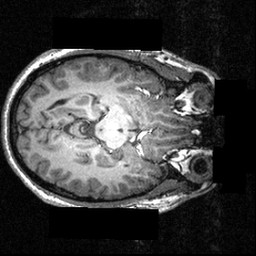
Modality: T1w
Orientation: axial
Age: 21
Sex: male
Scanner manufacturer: siemens
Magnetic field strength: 3.951 T
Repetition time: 1.5 s
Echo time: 0.00335 s